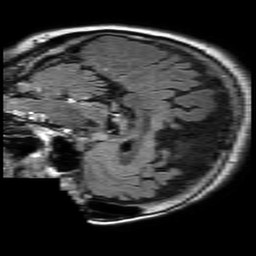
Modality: FLAIR
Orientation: sagittal
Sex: female
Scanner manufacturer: philips
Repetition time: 11 s
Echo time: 0.125 s